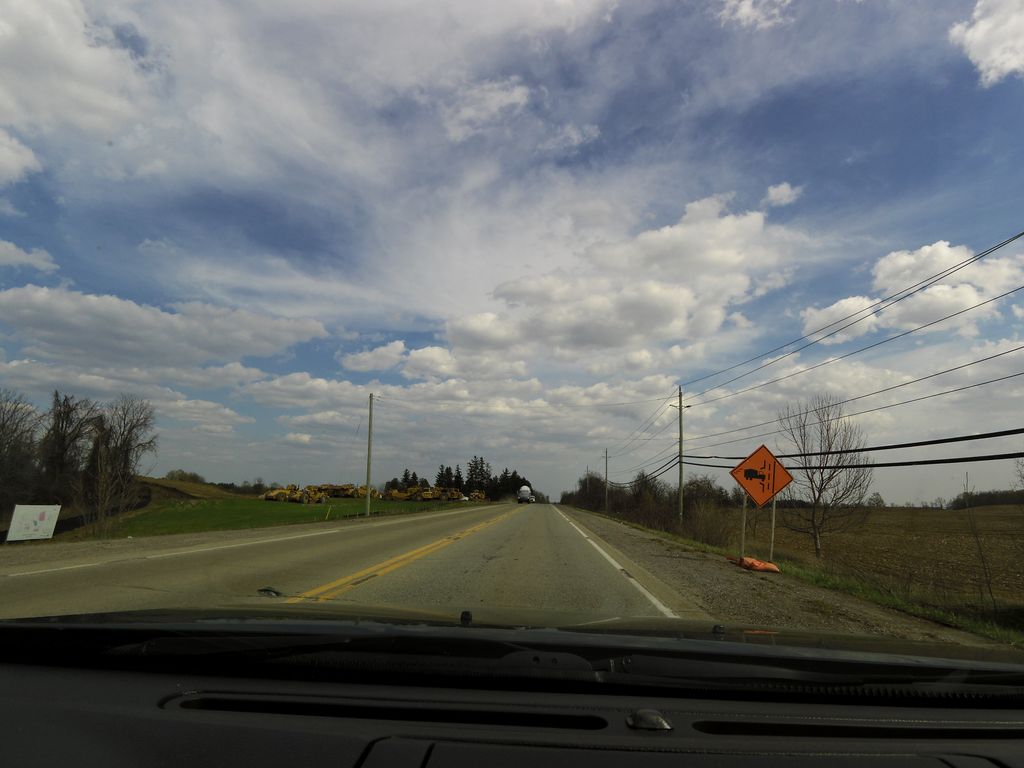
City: kitchener-waterloo